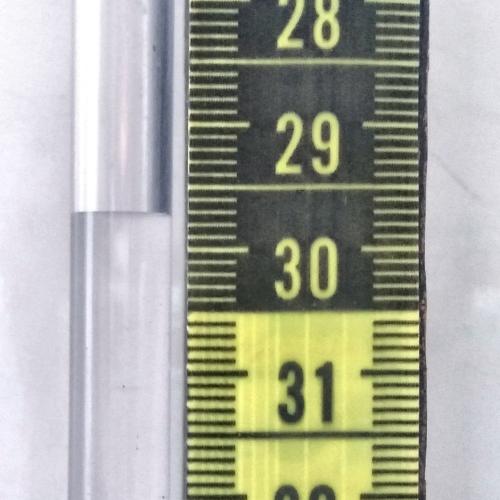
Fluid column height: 29.7 cm